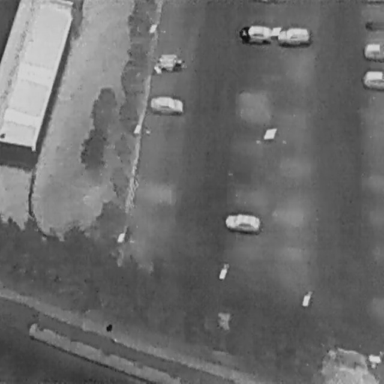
There are eight Cars in the infrared image.